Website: walmart
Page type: billing-address
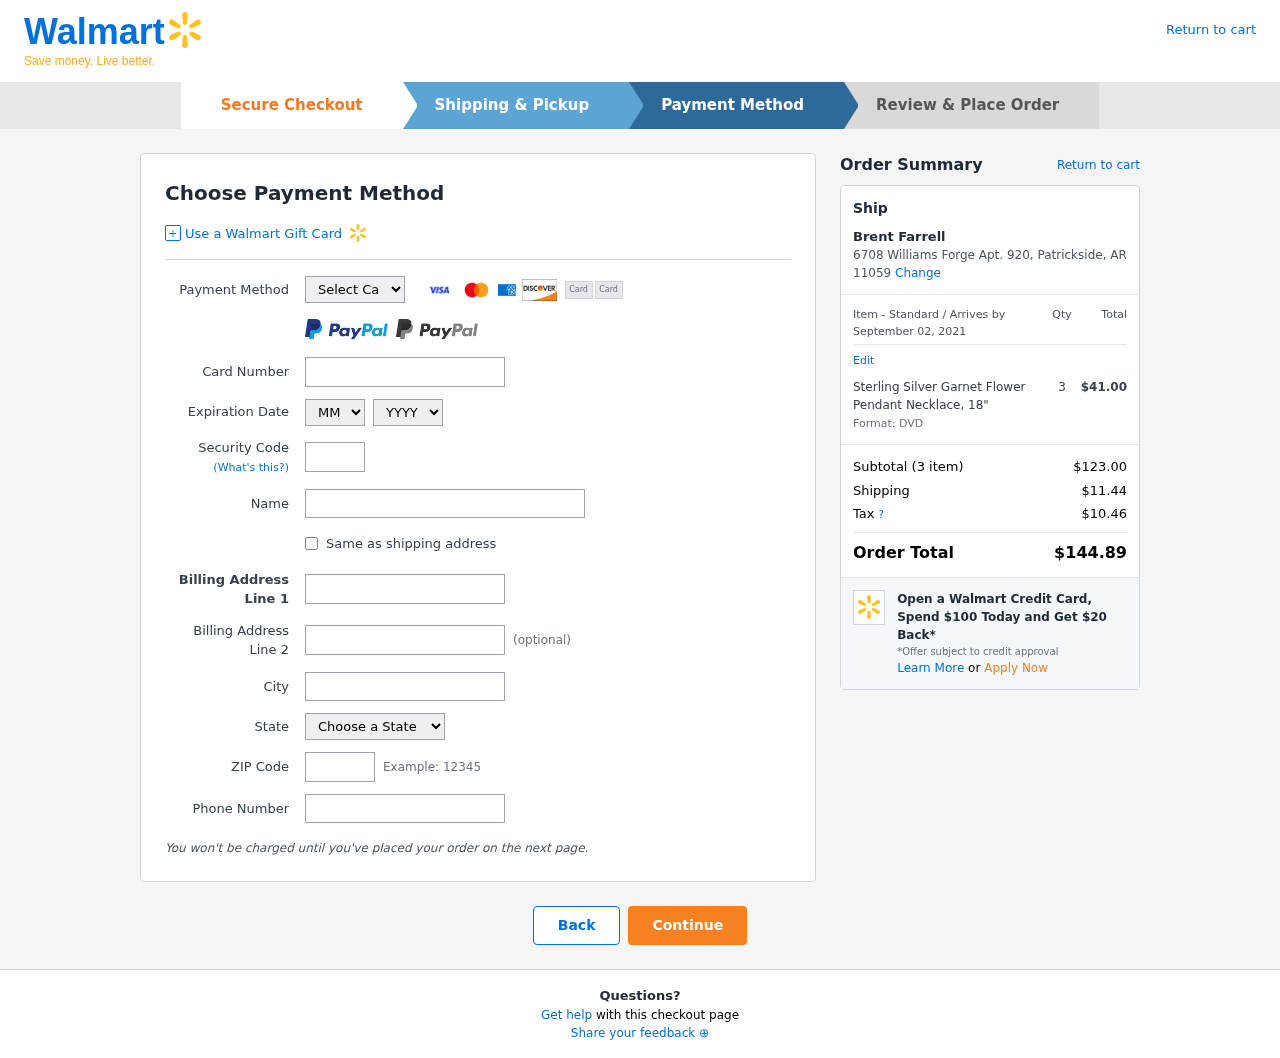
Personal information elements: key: PII_CARD_CVV
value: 4472
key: PII_CARD_EXPIRY_MONTH
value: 03
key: PII_CARD_EXPIRY_YEAR
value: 27
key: PII_CARD_NUMBER
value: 3473 7125 5964 733
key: PII_CARD_TYPE
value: American Express
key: PII_CITY
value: Patrickside
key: PII_CITY_STATE_ZIP
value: Patrickside, AR 11059
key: PII_FULLNAME
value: Brent Farrell
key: PII_PHONE
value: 7508132187
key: PII_POSTCODE
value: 11059
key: PII_STATE
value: Arkansas
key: PII_STREET
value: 6708 Williams Forge Apt. 920
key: PII_STREET2
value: Apt. 179
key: PII_FULLNAME2
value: Brent Farrell
Product elements: key: PRODUCT1_NAME
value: Sterling Silver Garnet Flower Pendant Necklace, 18"
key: PRODUCT1_PRICE
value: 41
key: PRODUCT1_QUANTITY
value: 3
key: PRODUCT1_DESC
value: Format: DVD
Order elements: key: ORDER_DELIVERY_DATE
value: September 02, 2021
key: ORDER_NUM_ITEMS
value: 3
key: ORDER_SUBTOTAL
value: $123.00
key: ORDER_SHIPPING_COST
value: $11.44
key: ORDER_TAX
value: $10.46
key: ORDER_TOTAL
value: $144.89